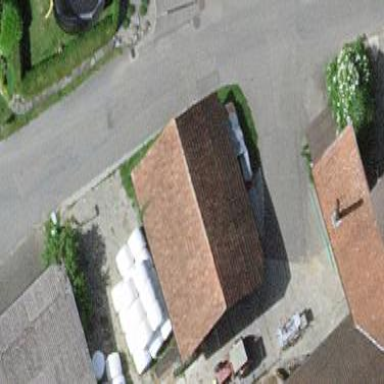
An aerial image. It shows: Building with gabled roof.